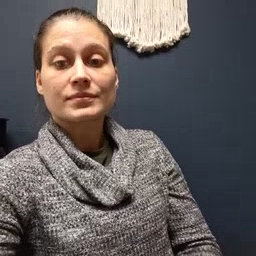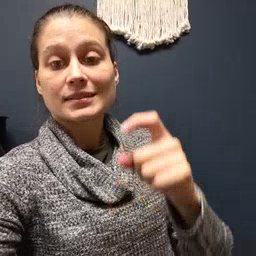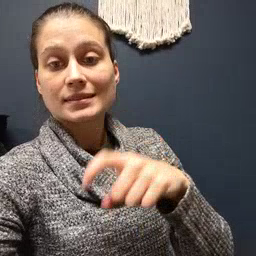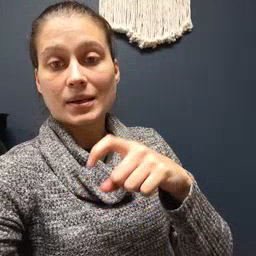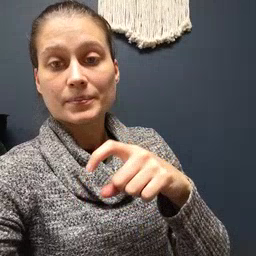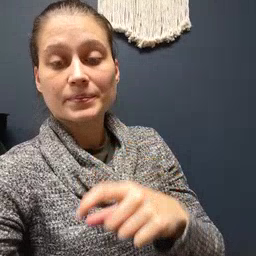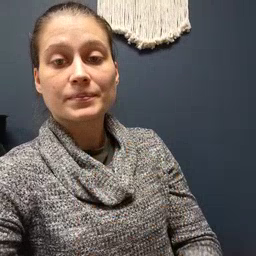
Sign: time